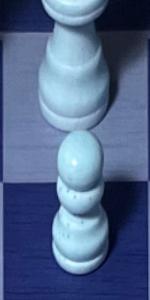
Label: Pawn_White